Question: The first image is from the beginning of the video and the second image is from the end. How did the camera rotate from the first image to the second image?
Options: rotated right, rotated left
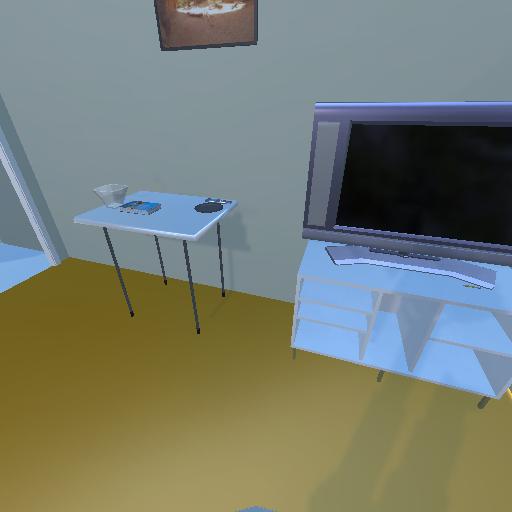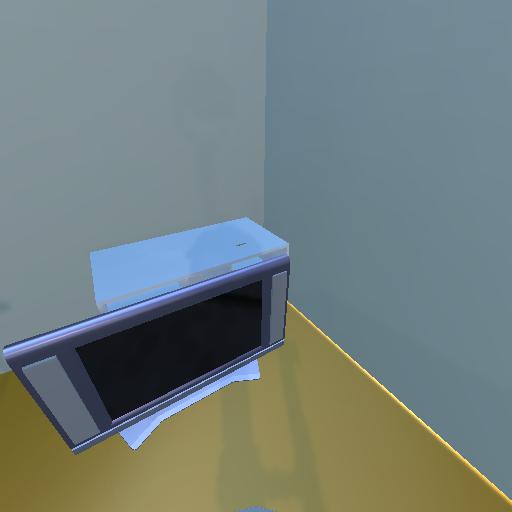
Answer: rotated right